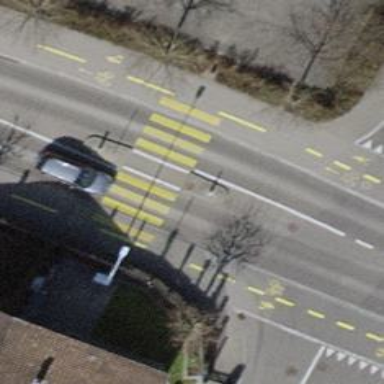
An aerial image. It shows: Uncontrolled zebra crossing with pedestrian island.